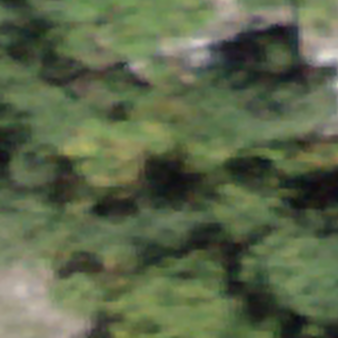
Label: other